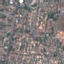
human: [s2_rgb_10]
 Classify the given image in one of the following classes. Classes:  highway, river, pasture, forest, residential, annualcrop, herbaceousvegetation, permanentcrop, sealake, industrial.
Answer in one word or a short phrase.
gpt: Residential